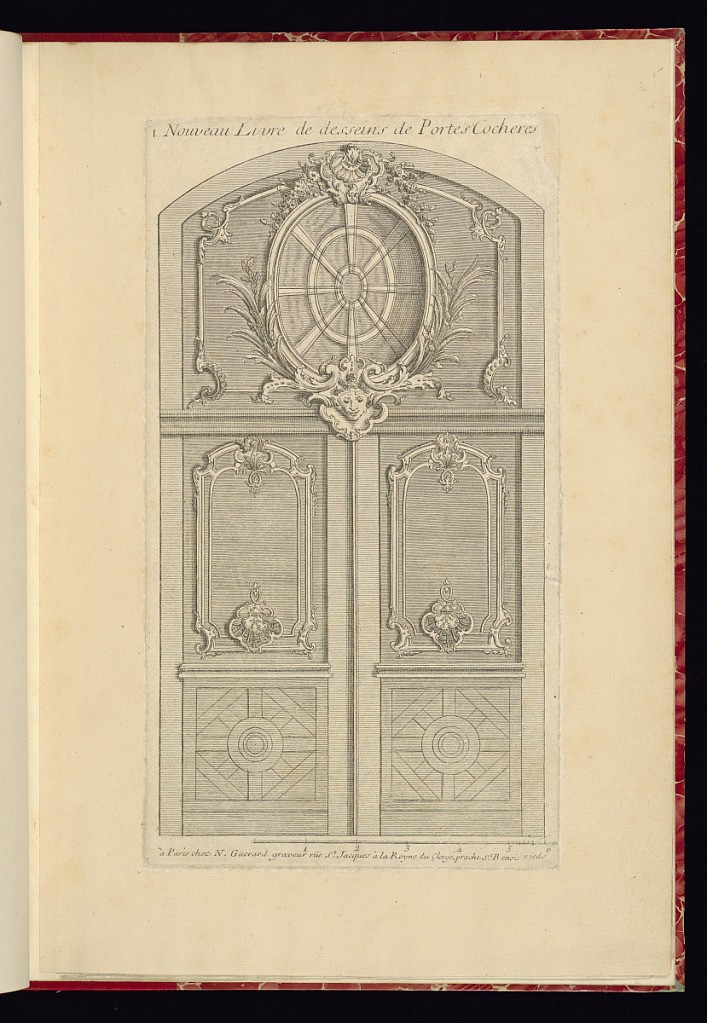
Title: Title Page and Porte-Cochère (Doors) Design
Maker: Nicolas Guérard, French, ca.1648 – 1719
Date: ca. 1715
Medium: Etching on laid paper
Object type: Print
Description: Title page and design for a set of double doors (porte cochères) with an arched overdoor panel with oval window decorated with carved paneling featuring, palm leaves, shells, flowers, c-scrolls, mascaron (mask), scrolling leaves (rinceaux), strapwork, and fleurons. The plate is numbered and titled. A scale below the design.